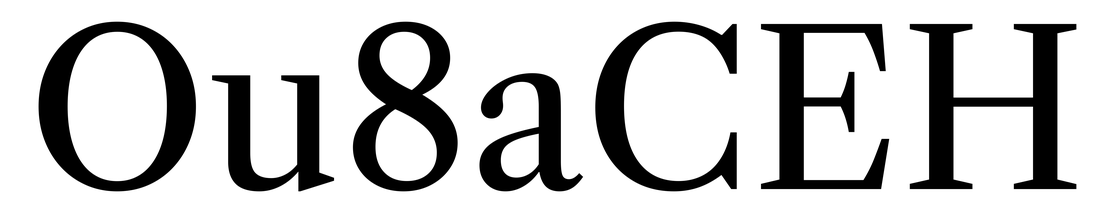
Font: LibreCaslonText_Regular